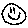
Label: smiley face